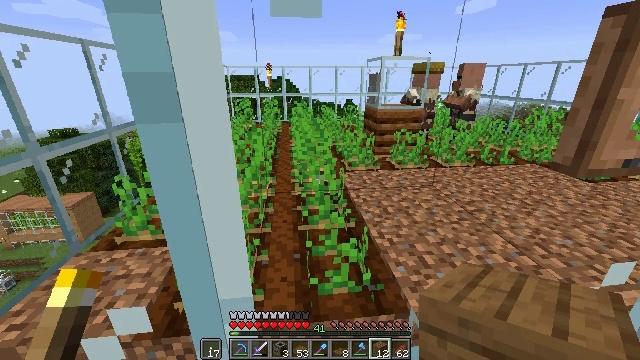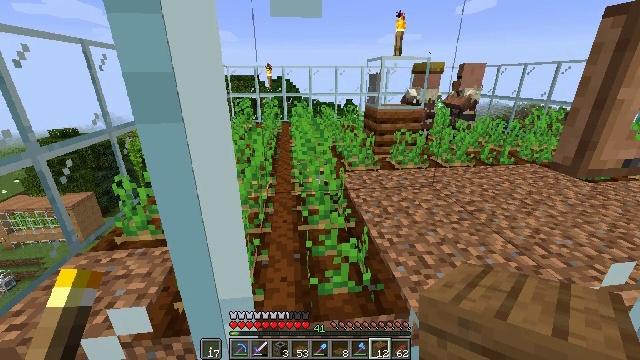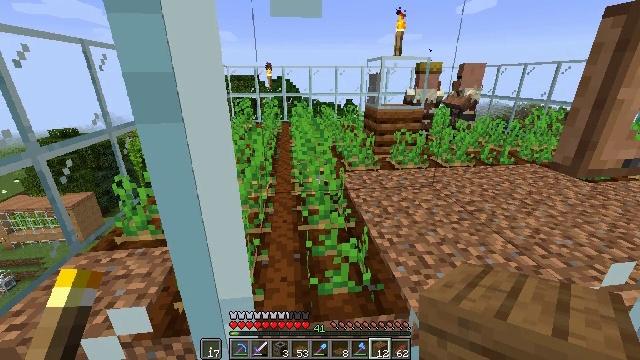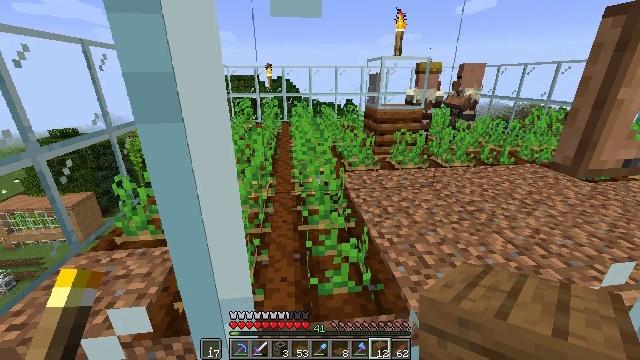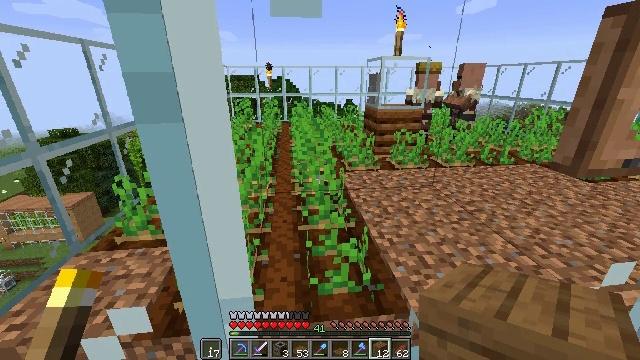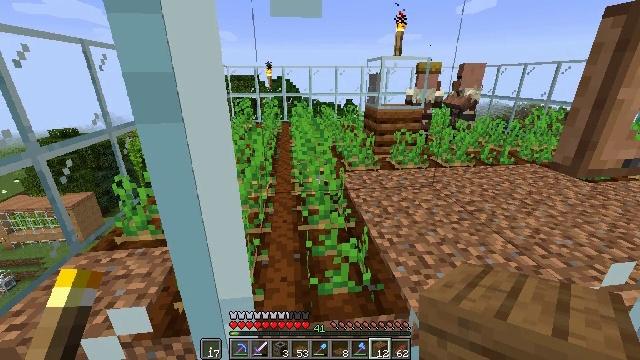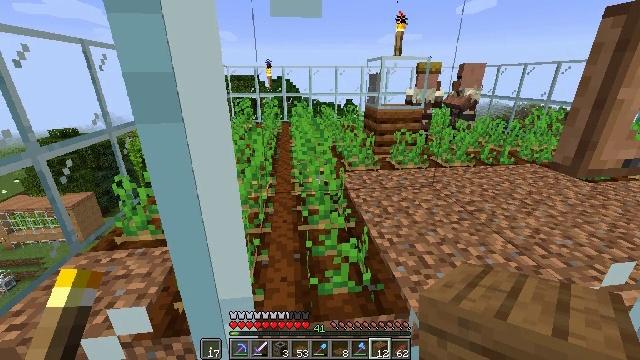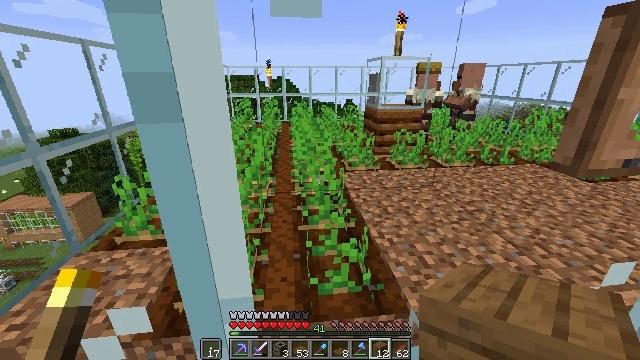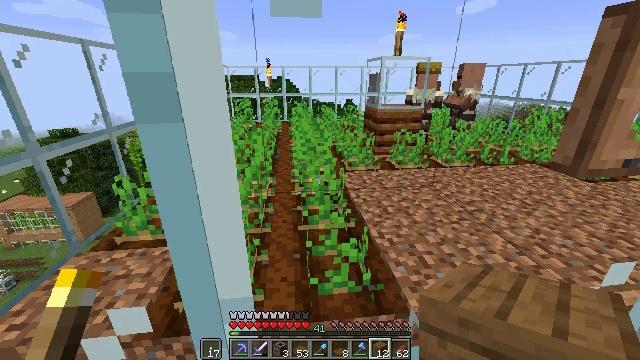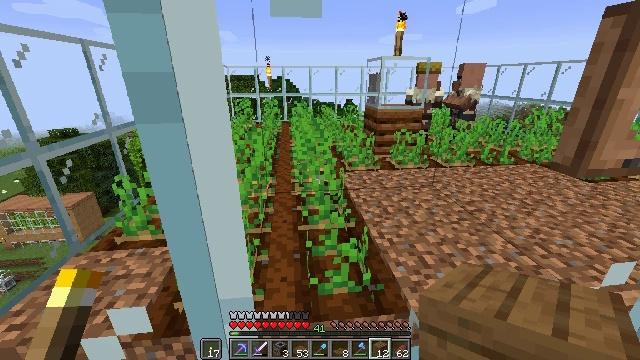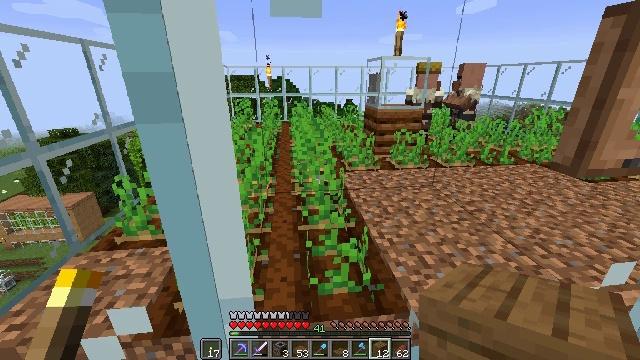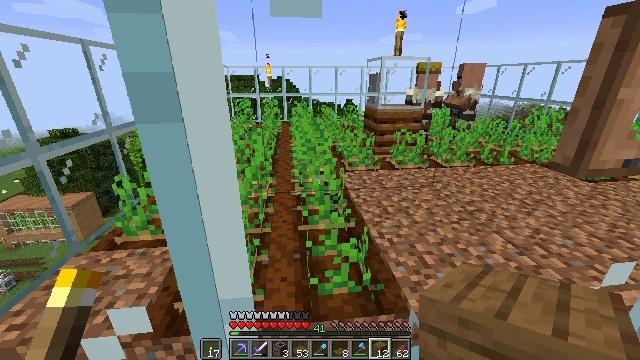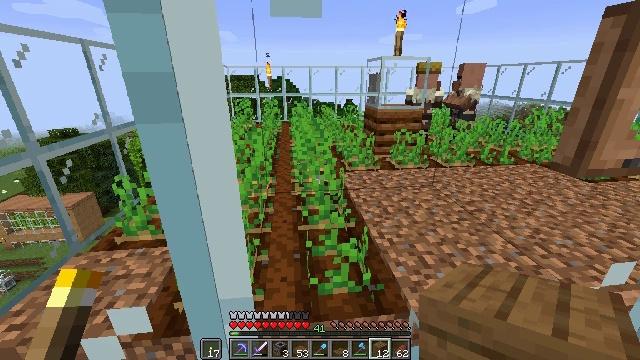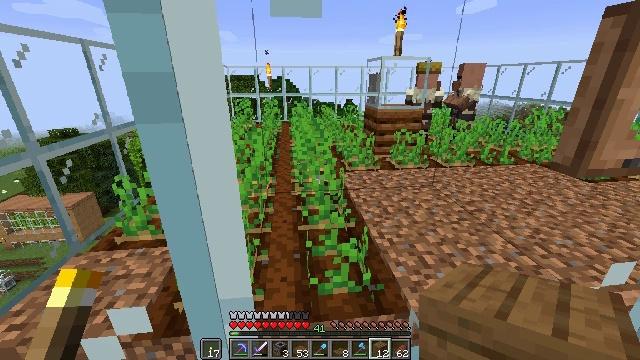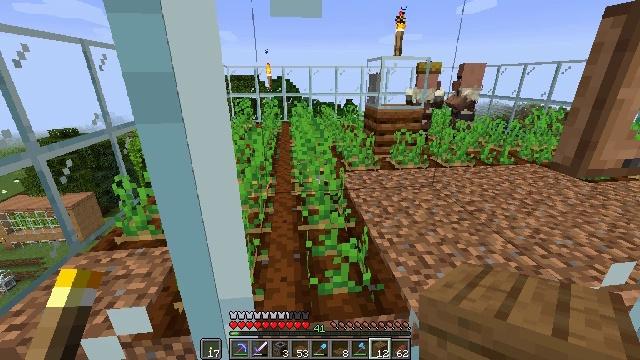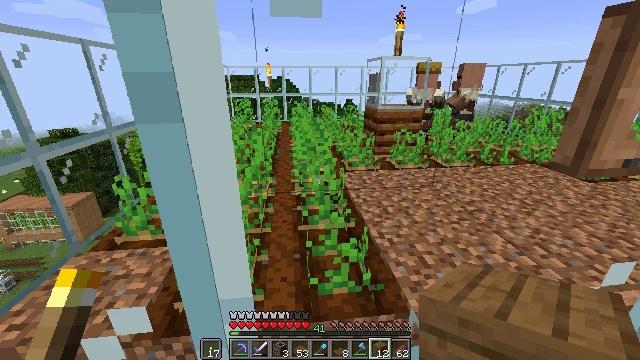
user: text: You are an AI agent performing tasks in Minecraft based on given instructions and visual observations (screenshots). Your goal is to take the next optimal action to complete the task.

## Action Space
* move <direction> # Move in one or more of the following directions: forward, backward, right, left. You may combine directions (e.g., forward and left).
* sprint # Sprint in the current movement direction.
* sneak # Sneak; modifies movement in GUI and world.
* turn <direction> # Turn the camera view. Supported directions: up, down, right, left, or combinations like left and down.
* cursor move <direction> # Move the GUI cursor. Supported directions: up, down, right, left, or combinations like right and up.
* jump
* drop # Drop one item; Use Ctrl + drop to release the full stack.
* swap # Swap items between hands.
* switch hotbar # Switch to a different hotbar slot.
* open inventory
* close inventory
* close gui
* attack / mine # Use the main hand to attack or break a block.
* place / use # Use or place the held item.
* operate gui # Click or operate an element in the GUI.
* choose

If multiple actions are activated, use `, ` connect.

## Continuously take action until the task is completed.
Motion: motion action
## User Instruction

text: Use the crafting table to make a minecart.
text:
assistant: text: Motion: no_op
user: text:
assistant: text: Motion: no_op
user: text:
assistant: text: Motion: no_op
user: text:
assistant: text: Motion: no_op
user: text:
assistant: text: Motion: no_op
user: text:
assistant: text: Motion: no_op
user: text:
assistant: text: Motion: no_op
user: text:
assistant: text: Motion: no_op
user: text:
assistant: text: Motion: no_op
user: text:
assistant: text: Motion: no_op
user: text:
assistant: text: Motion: no_op
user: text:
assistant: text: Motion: no_op
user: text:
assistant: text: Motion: no_op
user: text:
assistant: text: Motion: no_op
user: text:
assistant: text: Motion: no_op
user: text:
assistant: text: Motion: no_op
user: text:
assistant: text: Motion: no_op
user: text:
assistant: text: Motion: no_op
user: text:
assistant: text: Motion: no_op
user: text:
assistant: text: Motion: no_op
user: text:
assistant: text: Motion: no_op
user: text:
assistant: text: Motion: no_op
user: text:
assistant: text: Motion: no_op
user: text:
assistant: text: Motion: no_op
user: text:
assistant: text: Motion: no_op
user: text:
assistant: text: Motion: no_op
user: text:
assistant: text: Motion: no_op
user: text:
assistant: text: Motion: no_op
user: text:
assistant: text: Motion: no_op
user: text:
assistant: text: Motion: no_op